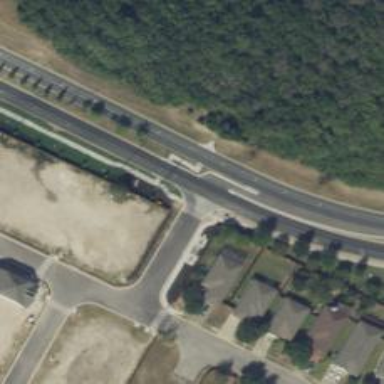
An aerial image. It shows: Traffic island located on footway.